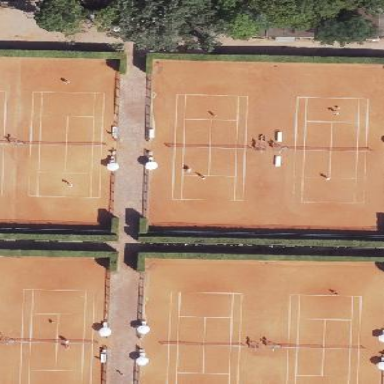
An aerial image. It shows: Tennis court on pitch.